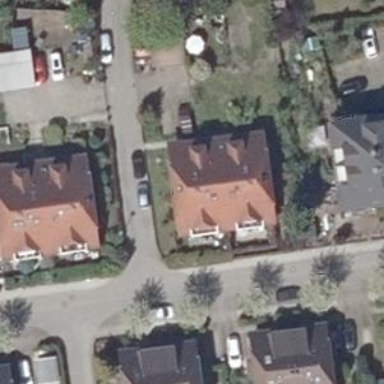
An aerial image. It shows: Detached building.